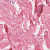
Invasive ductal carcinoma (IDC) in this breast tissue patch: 0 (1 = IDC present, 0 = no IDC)